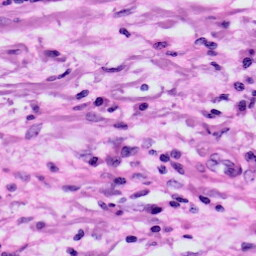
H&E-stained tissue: Skin